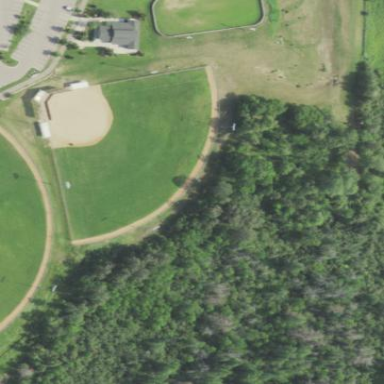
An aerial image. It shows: Baseball pitch for leisure land activities.